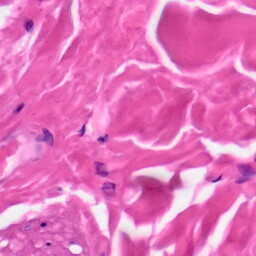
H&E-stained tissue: Skin